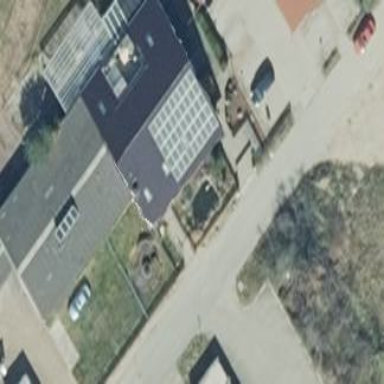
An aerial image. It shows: Building that is pub.